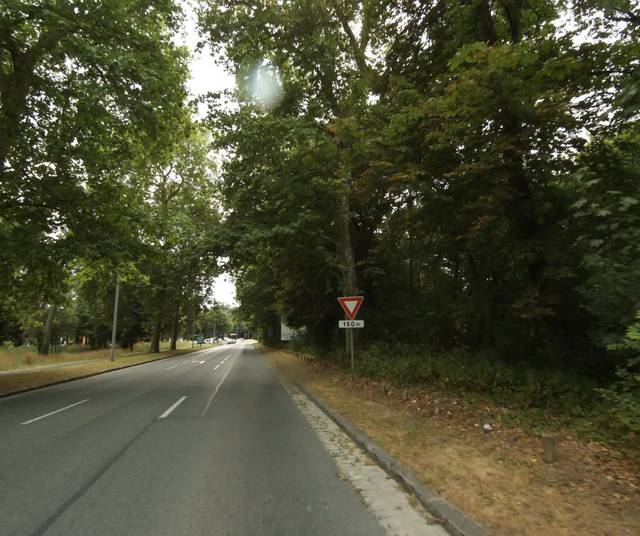
Region: France
Coordinates: 48.409, 2.689